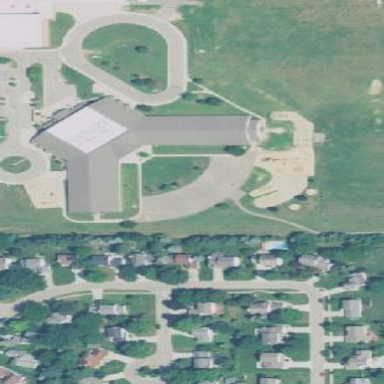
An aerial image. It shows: School.